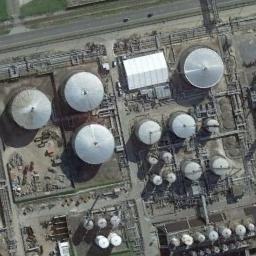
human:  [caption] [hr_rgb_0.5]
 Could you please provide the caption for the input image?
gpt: There are many neatly arranged storage tanks and many pipelines in the factory .

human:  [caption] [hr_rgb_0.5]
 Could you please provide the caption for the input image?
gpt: There are many storage tanks of different sizes .

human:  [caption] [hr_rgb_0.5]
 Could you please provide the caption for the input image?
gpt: The storage tanks here are half white and half black .

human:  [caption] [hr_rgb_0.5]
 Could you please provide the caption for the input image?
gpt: There are big and small white storage tanks on the bare land .

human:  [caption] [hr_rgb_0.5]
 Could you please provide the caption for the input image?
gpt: There are many storage tanks of different sizes and some pipelines .